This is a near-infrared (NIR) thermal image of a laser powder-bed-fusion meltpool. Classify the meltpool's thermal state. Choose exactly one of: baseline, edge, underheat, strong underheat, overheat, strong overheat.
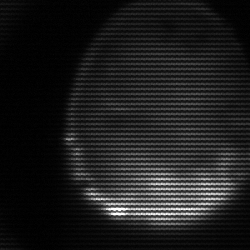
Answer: edge